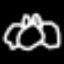
Label: frog